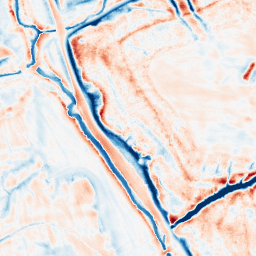
Category: edge_preserving
Decomposition family: bilateral
Decomposition parameters: d: 21
sigma_color: 75
sigma_space: 50
Upsampling method: cubic_catmull_rom
Upsampling parameters: scale: 4
Upsampling scale: 4